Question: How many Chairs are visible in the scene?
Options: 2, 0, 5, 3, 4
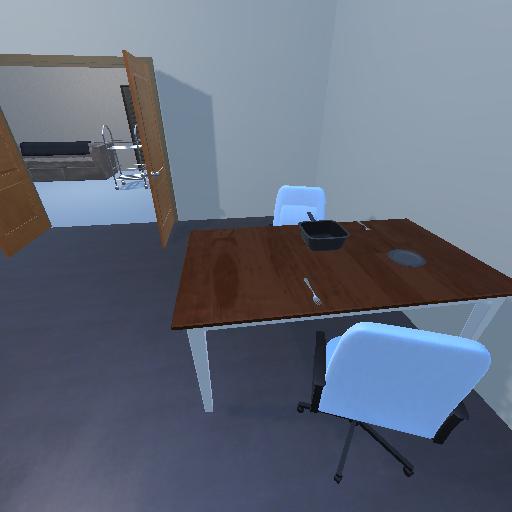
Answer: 2